Aerial crown-view tile of a tropical tree (Barro Colorado Island, Panama), acquired 20250715:
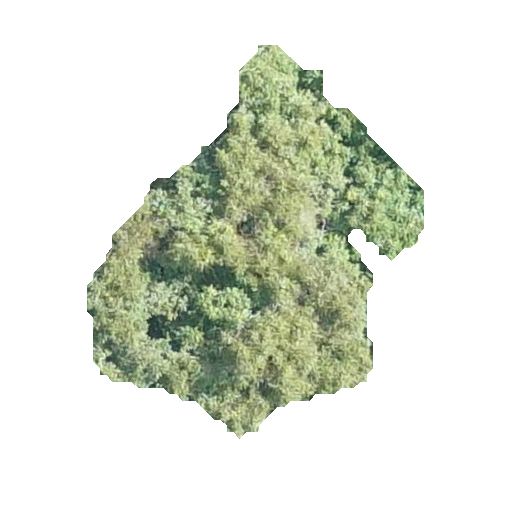
Species: Protium stevensonii
GBIF accepted scientific name: Tetragastris panamensis
Crown area: 113.71 m²